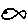
Label: fish